Question: I'm using Javascript Stock Chart from amcharts. I want a dropdown calendar view in click of period selector input field. Please can anyone help me how can I make drop-down calendar in from and to fields here?
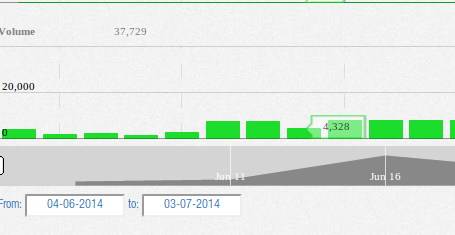
Answer: @user3094124 : Hi, I am using same code it works for me,
Here is my script for amChart, first check if it shows alert on changed or not and you have to use '<script src="//code.jquery.com/ui/1.11.0/jquery-ui.js"></script>' jquery ui liabrary.
'
'''
AmCharts.ready(function() {
var chart = new AmCharts.AmStockChart();
chart.pathToImages = "/amcharts/amcharts/images/";
var dataSet = new AmCharts.DataSet();
dataSet.dataProvider = chartDataS;
dataSet.fieldMappings = [{fromField:"val", toField:"value"}];
dataSet.categoryField = "date";
chart.dataSets = [dataSet];
var stockPanel = new AmCharts.StockPanel();
chart.panels = [stockPanel];
var legend = new AmCharts.StockLegend();
stockPanel.stockLegend = legend;
var panelsSettings = new AmCharts.PanelsSettings();
panelsSettings.startDuration = 5;
chart.panelsSettings = panelsSettings;
var graph = new AmCharts.StockGraph();
graph.valueField = "value";
graph.type = "column";
graph.title = "Users ";
graph.fillAlphas = 1;
stockPanel.addStockGraph(graph);
var categoryAxesSettings = new AmCharts.CategoryAxesSettings();
categoryAxesSettings.dashLength = 1;
chart.categoryAxesSettings = categoryAxesSettings;
var valueAxesSettings = new AmCharts.ValueAxesSettings();
valueAxesSettings .dashLength = 1;
chart.valueAxesSettings = valueAxesSettings;
var chartScrollbarSettings = new AmCharts.ChartScrollbarSettings();
chartScrollbarSettings.graph = graph;
chartScrollbarSettings.graphType = "line";
chart.chartScrollbarSettings = chartScrollbarSettings;
var chartCursorSettings = new AmCharts.ChartCursorSettings();
chartCursorSettings.valueBalloonsEnabled = true;
//chartCursorSettings.fullWidth = true;
chart.chartCursorSettings = chartCursorSettings;
var periodSelector = new AmCharts.PeriodSelector();
periodSelector.periods = [{period:"DD", count:1, label:"1 day"},
{period:"DD", selected:true, count:5, label:"5 days"},
{period:"MM", count:1, label:"1 month"},
{period:"YYYY", count:1, label:"1 year"},
{period:"YTD", label:"YTD"},
{period:"MAX", label:"MAX",selected:true}];
periodSelector.position = "top";
chart.periodSelector = periodSelector;
/*chart.periodSelector.addListener('changed', function(){
alert('changed');
$( ".amChartsPeriodSelector .amChartsInputField" ).datepicker({
dateFormat: "dd-mm-yy"
});
});*/
chart.addListener('rendered' ,function (event){
$( ".amChartsPeriodSelector .amChartsInputField" ).datepicker({
dateFormat: "dd-mm-yy",
//minDate: newStartDate,
//maxDate: newEndDate,
onClose: function() {
$(".amChartsPeriodSelector .amChartsInputField" ).trigger('blur');
}
});
});
chart.write("StockChartDiv");
});
'''
'